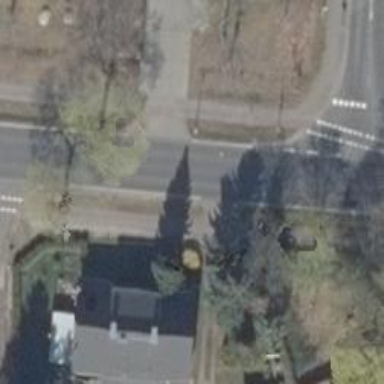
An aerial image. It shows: Tertiary road with asphalt surface. Separate sidewalks on both sides of the road.